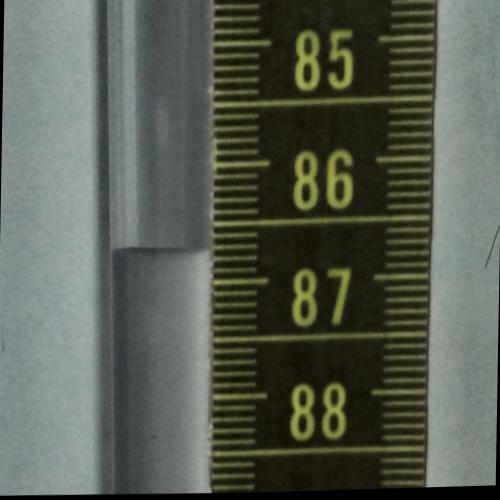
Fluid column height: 86.7 cm